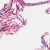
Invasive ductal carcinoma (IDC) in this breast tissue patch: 0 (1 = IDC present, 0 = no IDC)